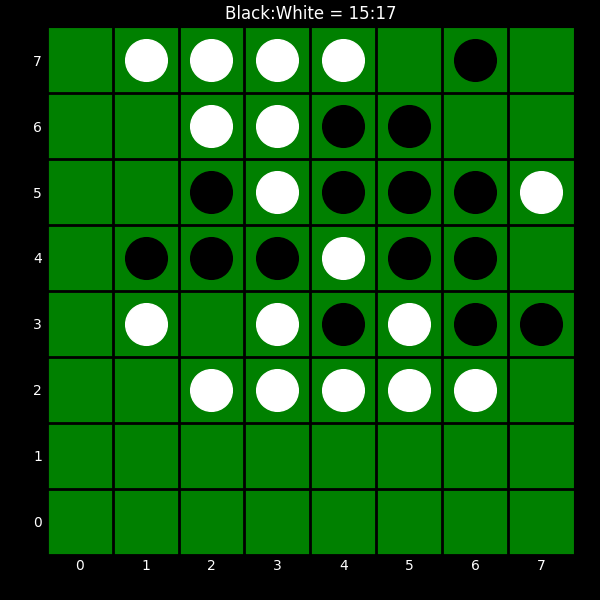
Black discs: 15
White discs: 17